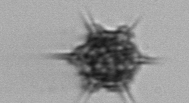
Label: Dictyocha